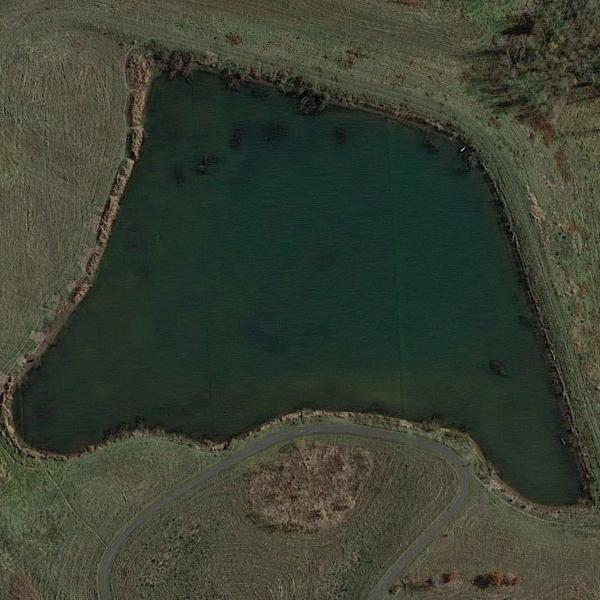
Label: Pond